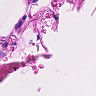
Metastatic tissue present: no